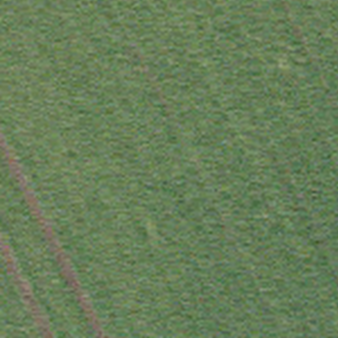
Label: other